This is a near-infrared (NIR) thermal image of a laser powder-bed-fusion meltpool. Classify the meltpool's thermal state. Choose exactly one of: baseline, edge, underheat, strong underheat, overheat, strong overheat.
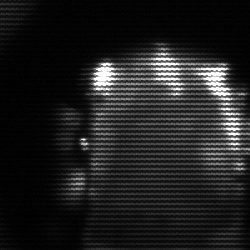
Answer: baseline